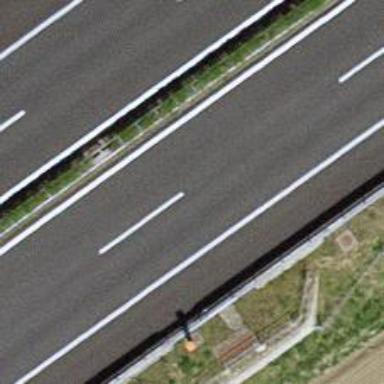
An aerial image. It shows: View of motorway.